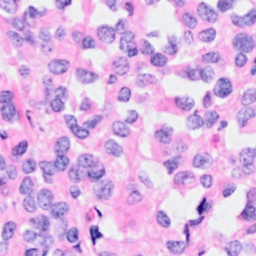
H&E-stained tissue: Breast